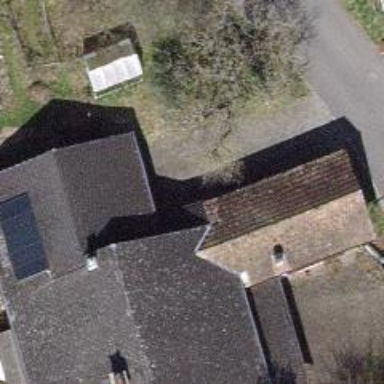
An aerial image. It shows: View of roof of building.